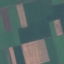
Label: AnnualCrop